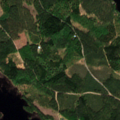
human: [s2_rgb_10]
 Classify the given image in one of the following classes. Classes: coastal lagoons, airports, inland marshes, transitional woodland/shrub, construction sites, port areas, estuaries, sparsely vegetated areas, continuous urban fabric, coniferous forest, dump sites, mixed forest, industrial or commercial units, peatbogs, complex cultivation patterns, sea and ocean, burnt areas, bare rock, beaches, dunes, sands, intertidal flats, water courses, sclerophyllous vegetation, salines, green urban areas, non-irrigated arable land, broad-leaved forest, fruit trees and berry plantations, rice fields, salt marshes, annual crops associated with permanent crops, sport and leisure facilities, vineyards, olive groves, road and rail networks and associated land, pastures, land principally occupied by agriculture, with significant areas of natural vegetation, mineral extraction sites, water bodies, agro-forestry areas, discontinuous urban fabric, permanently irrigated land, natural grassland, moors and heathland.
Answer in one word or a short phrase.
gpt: coniferous forest, mixed forest, water bodies